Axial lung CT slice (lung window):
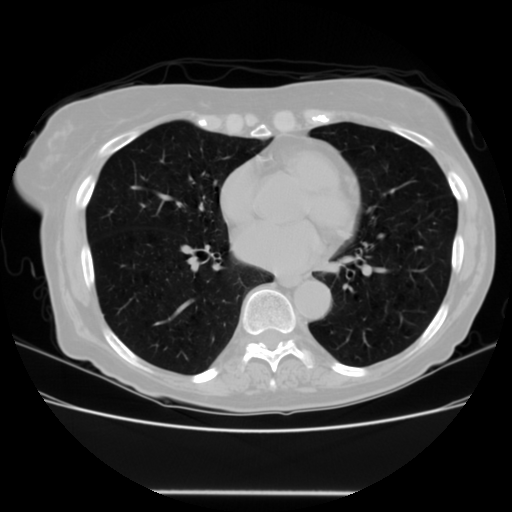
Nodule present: no